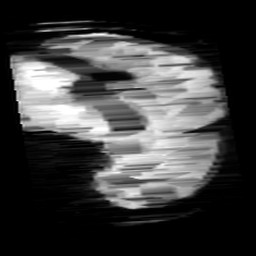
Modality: minIP
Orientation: sagittal
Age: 12
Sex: female
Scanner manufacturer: siemens
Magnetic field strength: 3 T
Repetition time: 0.027 s
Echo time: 0.02 s